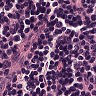
Metastatic tissue present: no